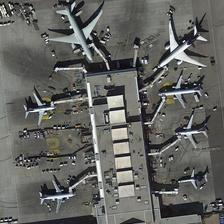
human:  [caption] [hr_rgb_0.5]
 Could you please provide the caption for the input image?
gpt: many planes are around a long building .

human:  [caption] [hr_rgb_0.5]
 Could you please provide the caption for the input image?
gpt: some planes are around a long building .

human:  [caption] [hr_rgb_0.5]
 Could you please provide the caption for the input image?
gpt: here is a rectangular terminal building, with various of airplanes are docked aside .

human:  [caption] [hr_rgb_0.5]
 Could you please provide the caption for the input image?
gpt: many planes are parked around a building on an airport .

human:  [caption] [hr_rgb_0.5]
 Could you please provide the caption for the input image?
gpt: many planes are parked around a building on an airport .